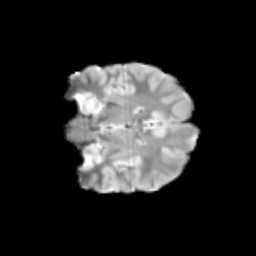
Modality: T2w
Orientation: coronal
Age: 11
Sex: male
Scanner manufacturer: siemens
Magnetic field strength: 3 T
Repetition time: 3.8 s
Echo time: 0.07 s